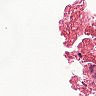
Metastatic tissue present: no